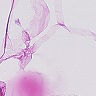
Metastatic tissue present: no